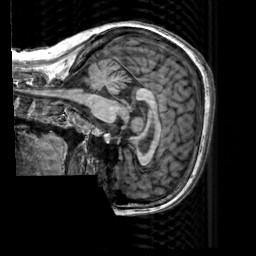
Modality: T1w
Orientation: sagittal
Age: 25
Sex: female
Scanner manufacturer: siemens
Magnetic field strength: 3 T
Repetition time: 2.3 s
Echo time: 0.00303 s